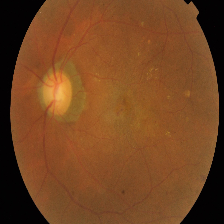
Diabetic retinopathy grade: Proliferative DR